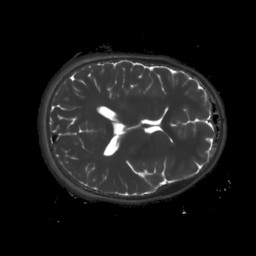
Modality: T2map
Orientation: axial
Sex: female
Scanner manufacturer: siemens
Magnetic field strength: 3 T
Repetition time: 4 s